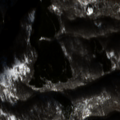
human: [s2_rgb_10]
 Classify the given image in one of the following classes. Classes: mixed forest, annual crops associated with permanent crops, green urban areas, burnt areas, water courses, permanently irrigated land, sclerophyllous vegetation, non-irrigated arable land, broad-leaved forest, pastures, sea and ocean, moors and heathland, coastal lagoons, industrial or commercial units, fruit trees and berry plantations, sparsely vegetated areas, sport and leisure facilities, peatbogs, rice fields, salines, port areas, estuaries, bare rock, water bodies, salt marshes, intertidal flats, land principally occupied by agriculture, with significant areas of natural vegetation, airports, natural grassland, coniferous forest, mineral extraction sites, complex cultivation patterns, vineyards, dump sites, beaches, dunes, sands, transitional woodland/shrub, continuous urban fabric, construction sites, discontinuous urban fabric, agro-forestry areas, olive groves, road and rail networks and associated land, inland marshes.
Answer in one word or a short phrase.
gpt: broad-leaved forest, mixed forest, natural grassland